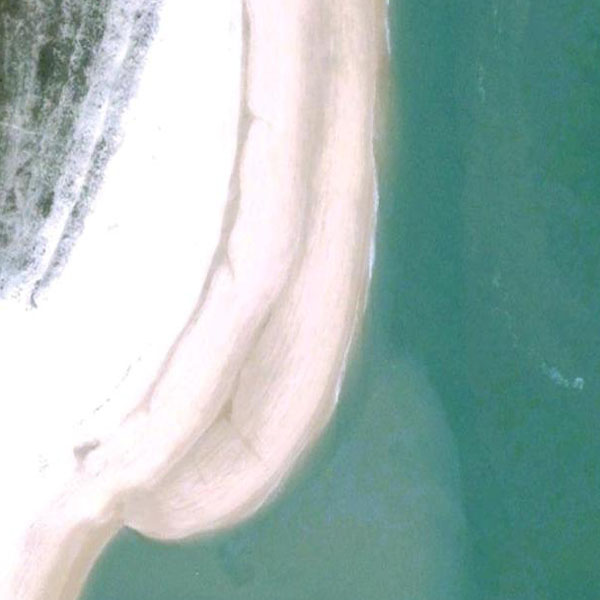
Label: Beach